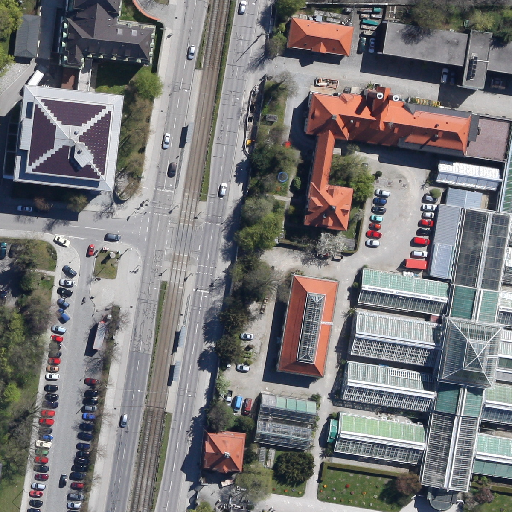
Referring expression: building along the road